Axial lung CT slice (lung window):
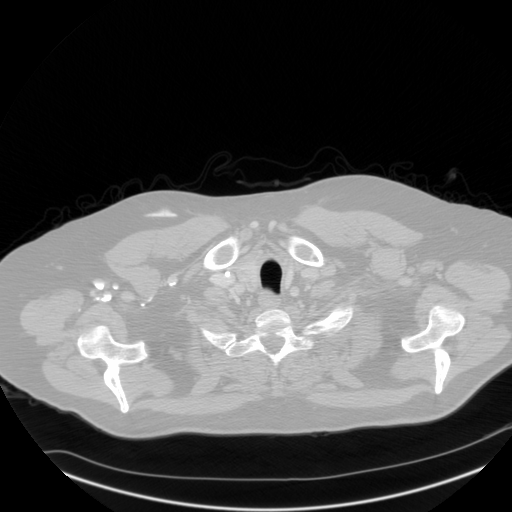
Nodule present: no